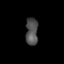
Tissue: skin
Cell type: Others
Senescence score: 0.6983
Nuclear area (px): 331
Mean DAPI intensity: 80.631